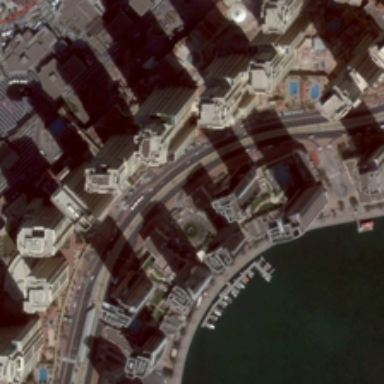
Many buildings are near a piece of water in a commercial area .